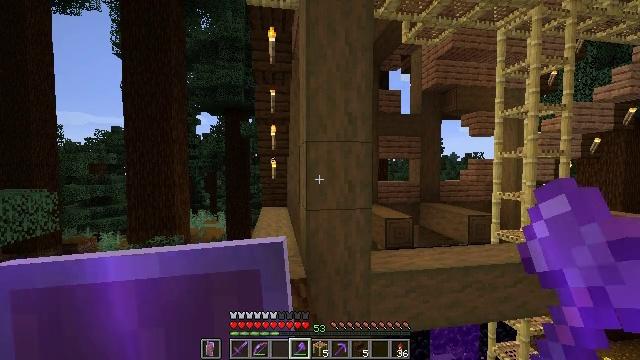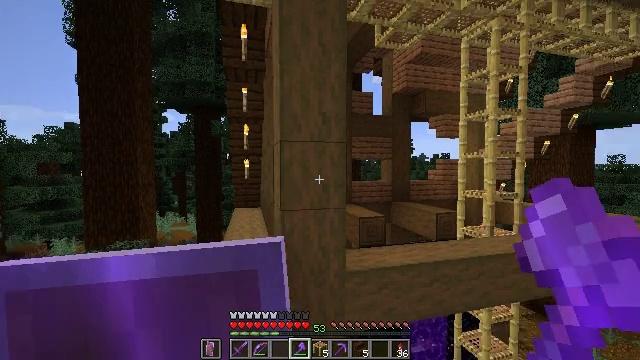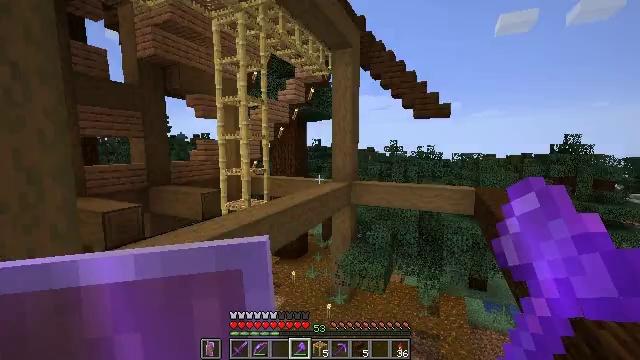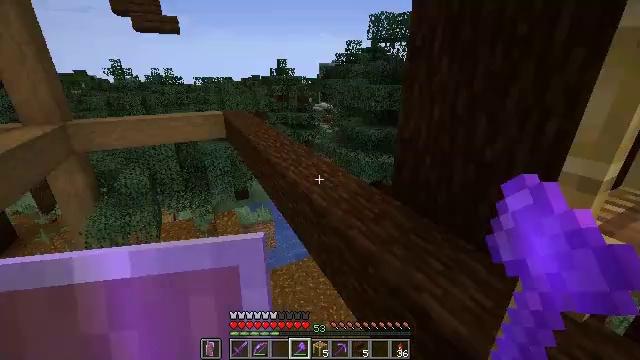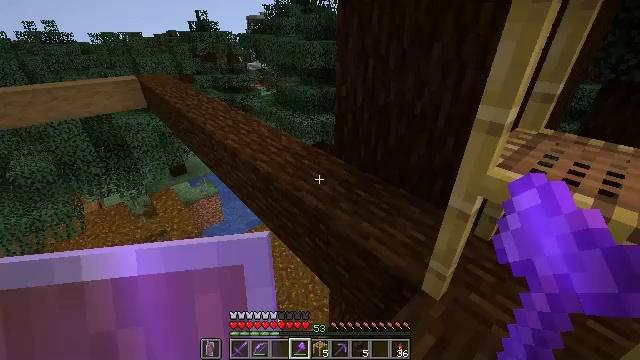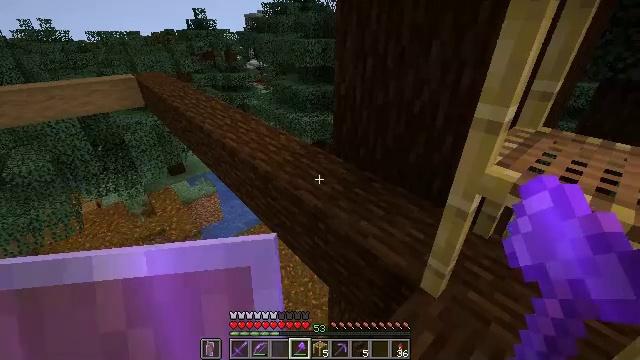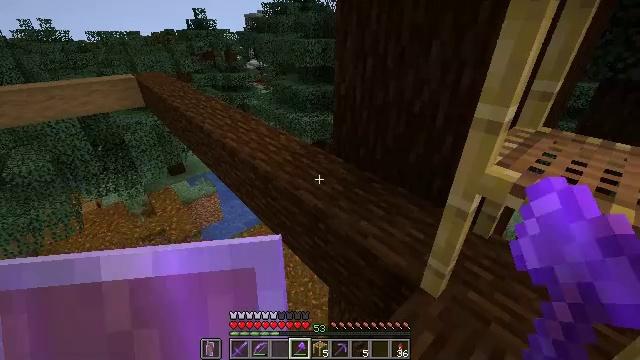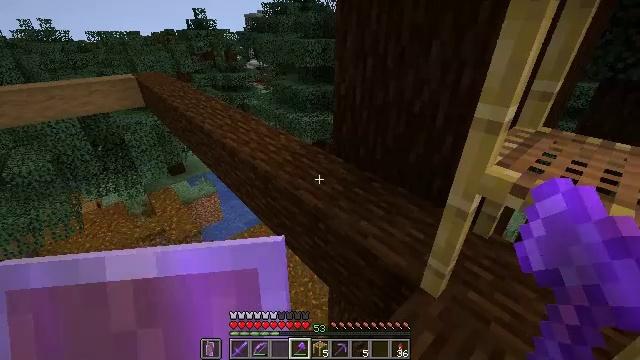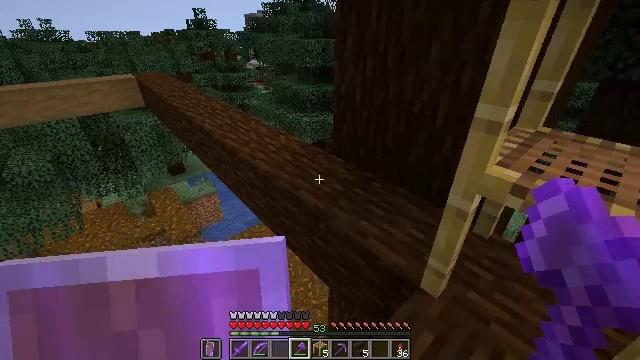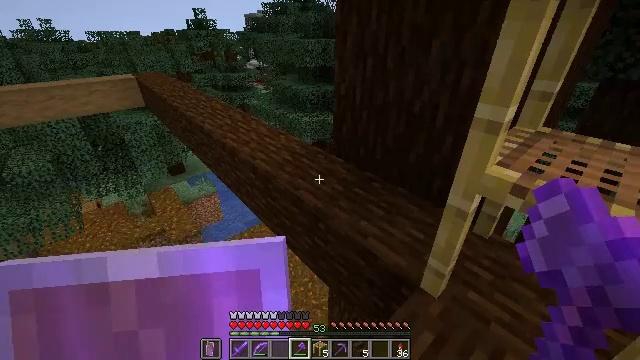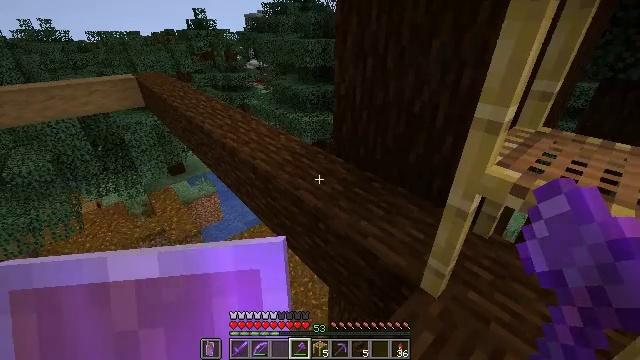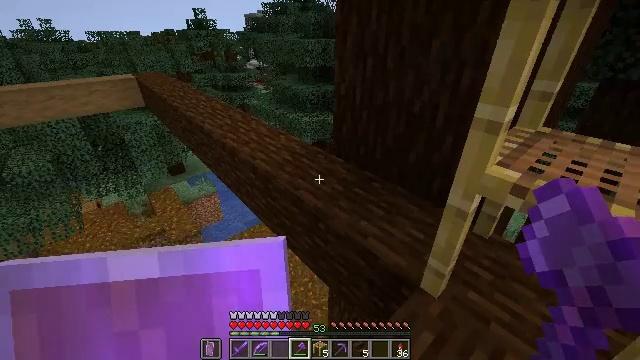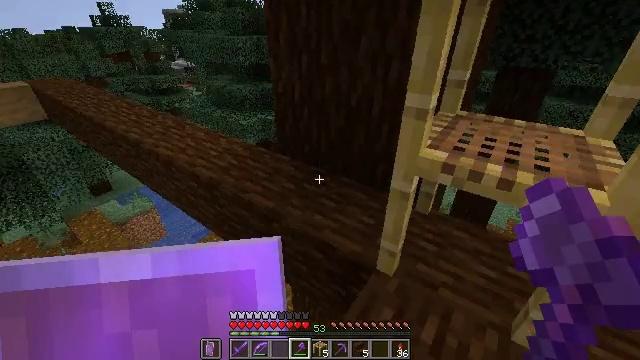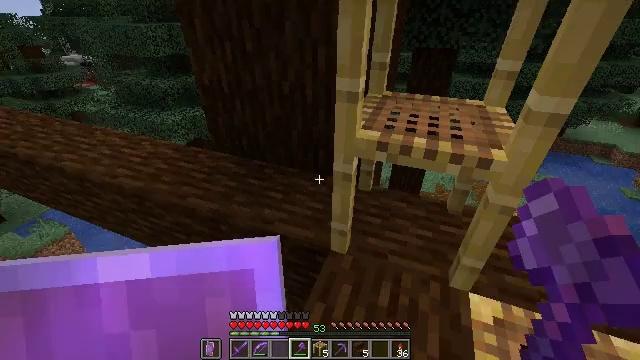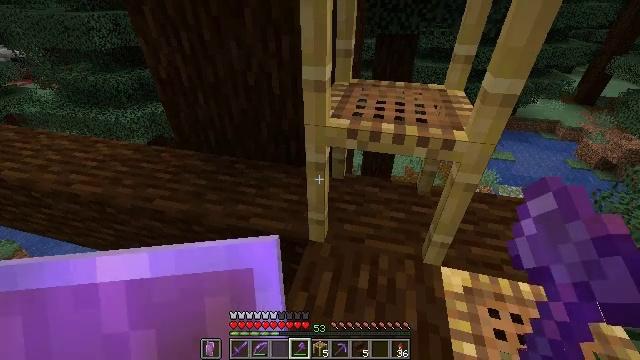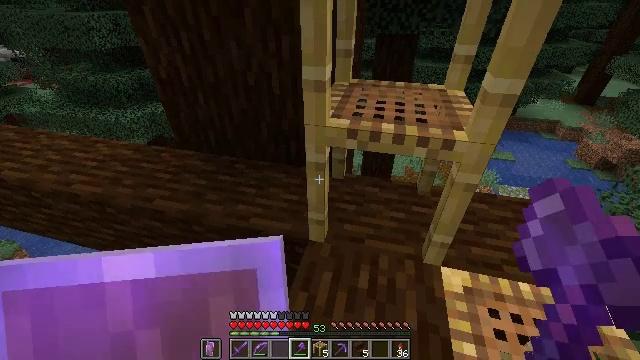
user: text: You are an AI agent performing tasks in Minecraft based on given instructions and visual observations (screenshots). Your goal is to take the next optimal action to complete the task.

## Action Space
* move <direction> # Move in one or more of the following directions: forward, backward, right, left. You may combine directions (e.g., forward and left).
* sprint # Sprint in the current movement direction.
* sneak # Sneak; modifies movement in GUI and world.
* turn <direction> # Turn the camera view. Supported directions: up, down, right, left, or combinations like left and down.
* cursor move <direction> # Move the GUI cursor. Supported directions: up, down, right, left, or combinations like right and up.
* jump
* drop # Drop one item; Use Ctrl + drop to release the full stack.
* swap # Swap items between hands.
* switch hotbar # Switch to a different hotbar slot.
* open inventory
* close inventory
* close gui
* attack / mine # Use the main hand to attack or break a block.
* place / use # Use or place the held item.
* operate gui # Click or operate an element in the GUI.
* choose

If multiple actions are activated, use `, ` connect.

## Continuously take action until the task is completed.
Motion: motion action
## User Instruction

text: Use a tool to break the dark oak slab.
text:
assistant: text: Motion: turn right
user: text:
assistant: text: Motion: turn right and down
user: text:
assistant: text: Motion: turn right and down
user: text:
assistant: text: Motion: turn right and down
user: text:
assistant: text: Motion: no_op
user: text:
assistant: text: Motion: no_op
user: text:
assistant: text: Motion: no_op
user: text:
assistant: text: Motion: no_op
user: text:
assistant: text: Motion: no_op
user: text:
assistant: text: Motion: no_op
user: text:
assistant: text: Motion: no_op
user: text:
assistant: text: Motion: turn right
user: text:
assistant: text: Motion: turn right and down
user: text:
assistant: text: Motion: turn right and down
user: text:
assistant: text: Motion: no_op
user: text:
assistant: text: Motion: no_op
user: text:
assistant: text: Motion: no_op
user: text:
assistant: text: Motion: no_op
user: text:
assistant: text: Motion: no_op
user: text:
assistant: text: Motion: no_op
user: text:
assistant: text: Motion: no_op
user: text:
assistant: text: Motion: no_op
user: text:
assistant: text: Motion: no_op
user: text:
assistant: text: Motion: no_op
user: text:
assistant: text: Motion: no_op
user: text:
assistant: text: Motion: no_op
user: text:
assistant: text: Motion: no_op
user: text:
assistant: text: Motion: no_op
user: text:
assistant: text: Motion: move forward
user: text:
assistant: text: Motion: move forward, turn right and up